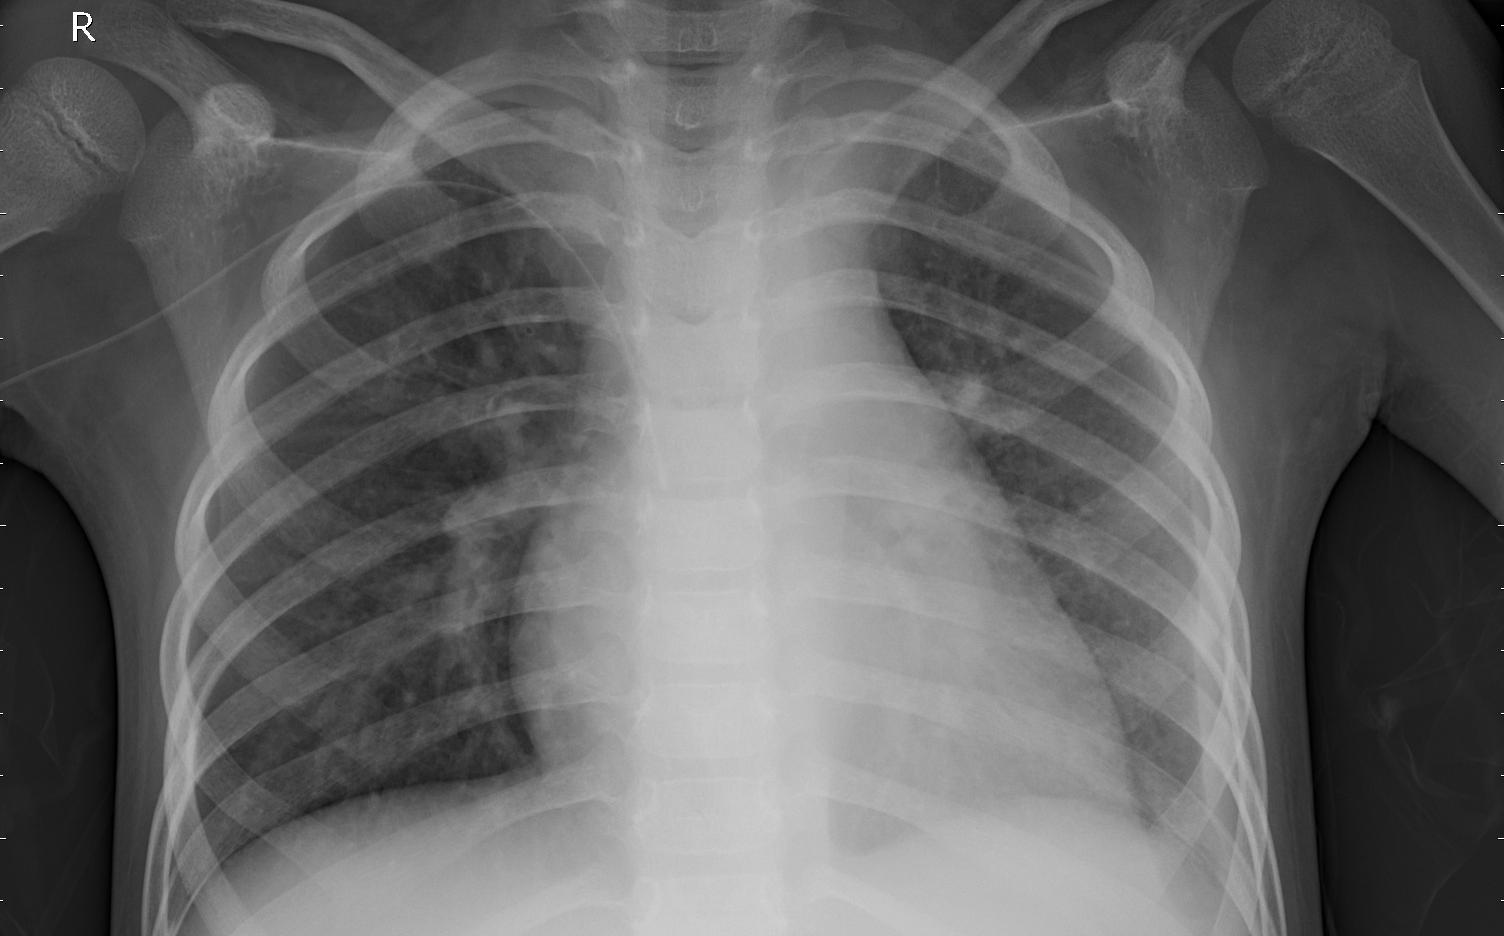
Diagnosis: PNEUMONIA